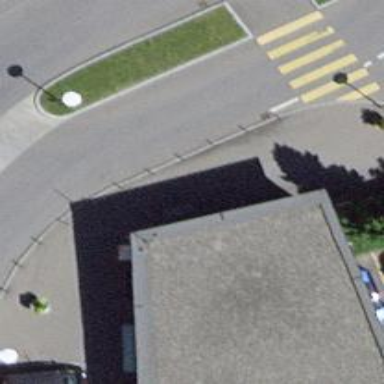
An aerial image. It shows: Bollard barrier.